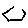
Label: hexagon